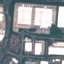
Land use / land cover class: Industrial